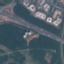
Land use / land cover: Highway